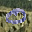
Label: 0